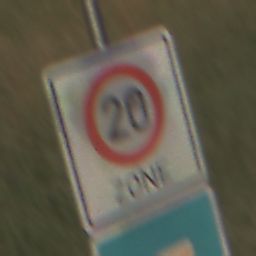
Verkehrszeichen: BeginnZone20
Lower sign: Sackgasse
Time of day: MorningAfternoon
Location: Outdoor (Nature)
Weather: Clear
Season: NotSpecified
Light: Natural